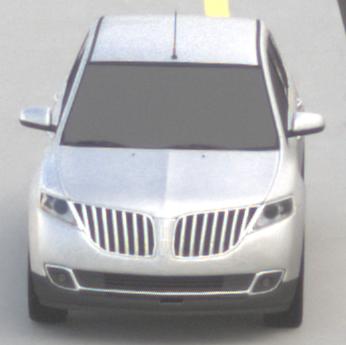
Make: Lincoln
Model: MKX
Detailed model: Gen. 1 CD3
Model produced from: 2010
Model produced until: 2015
Doors: 5
Color: white
Road condition: dry road
Daytime: morning or afternoon
Contrast: low contrast